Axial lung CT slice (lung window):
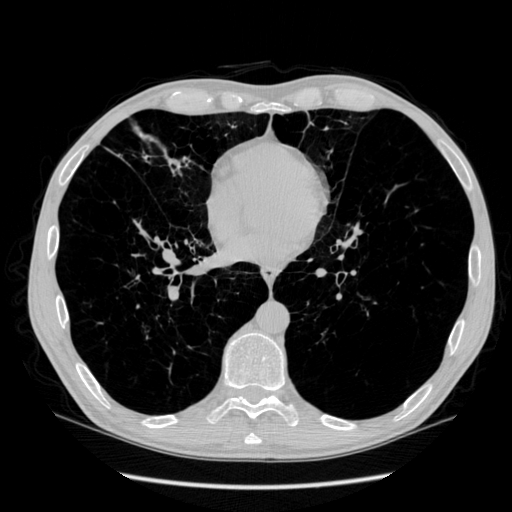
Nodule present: no